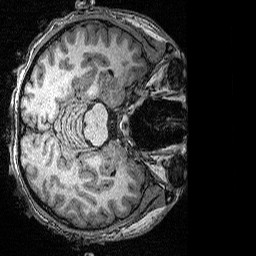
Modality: T1w
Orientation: axial
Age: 21
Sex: male
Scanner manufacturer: siemens
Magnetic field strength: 3 T
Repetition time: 2.53 s
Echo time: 0.00342 s